Field crop: maize
Growth stage: 2
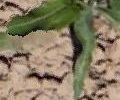
Species: maize